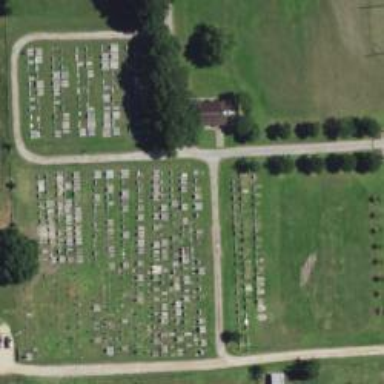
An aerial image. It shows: Cemetery.